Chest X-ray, PA view. Patient: 74 years old, sex M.
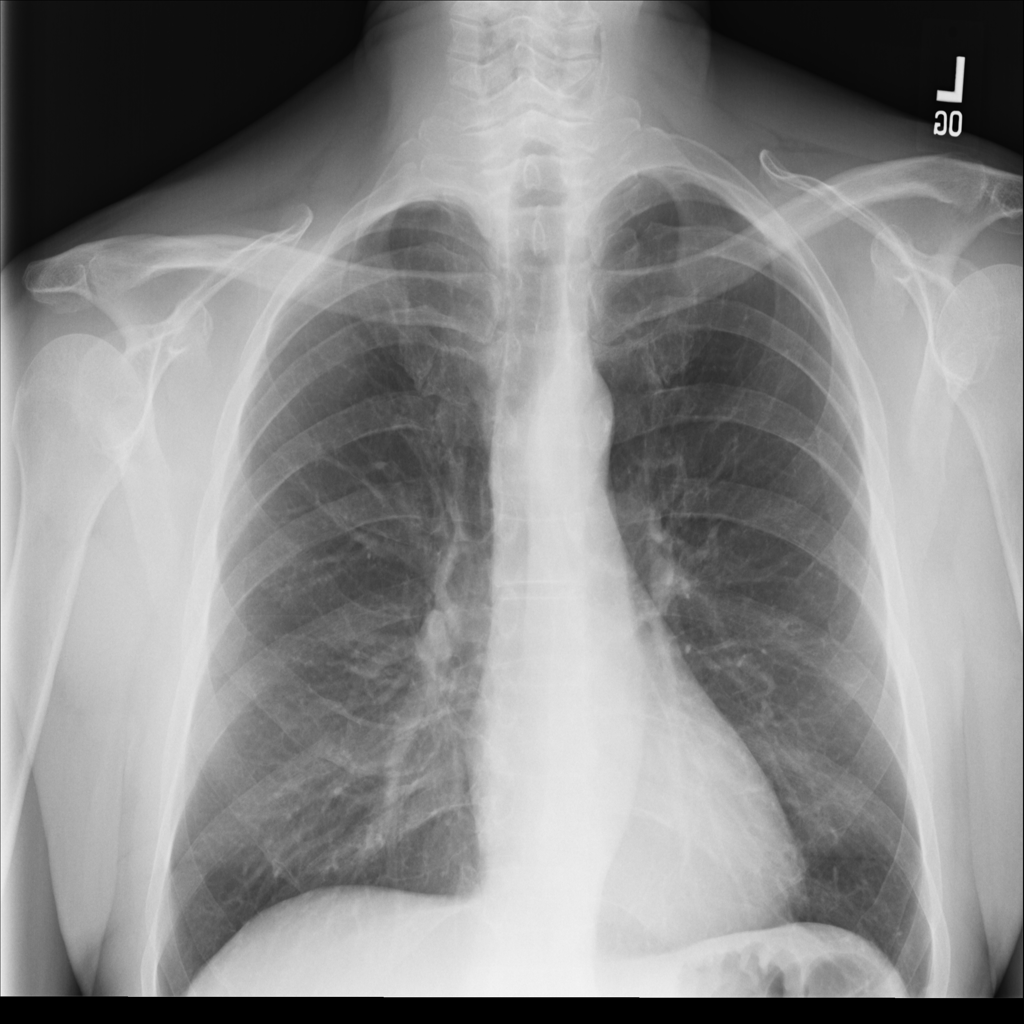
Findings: No Finding